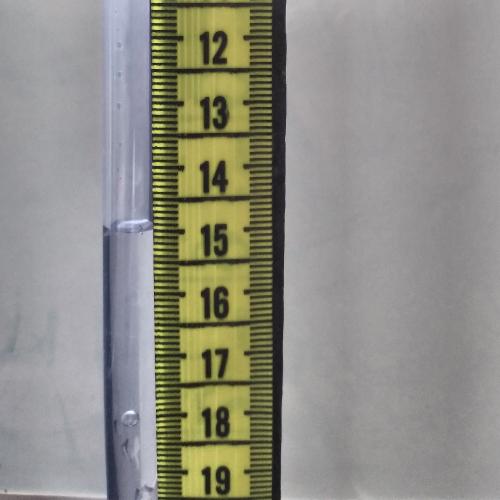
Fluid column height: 15.0 cm